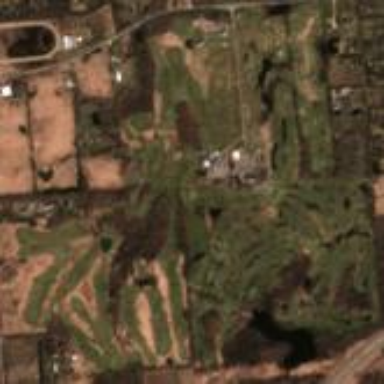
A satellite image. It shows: Golf course.